Question: I'm writing a simple code to print iteratively a binary tree in post-order but I stumbled upon this weird debugging step:

The image wasn't photoshopped or modified in any way, the "locals" window shows that both pointers have different values but when comparing them against themselves and against NULL the equality returns true and "Wat??" gets printed out, how come??
Am I missing something?
If I rewrite it as
'''
if(pointer1 == NULL && pointer2 == NULL)
cout << "This won't be printed";
'''
it works properly
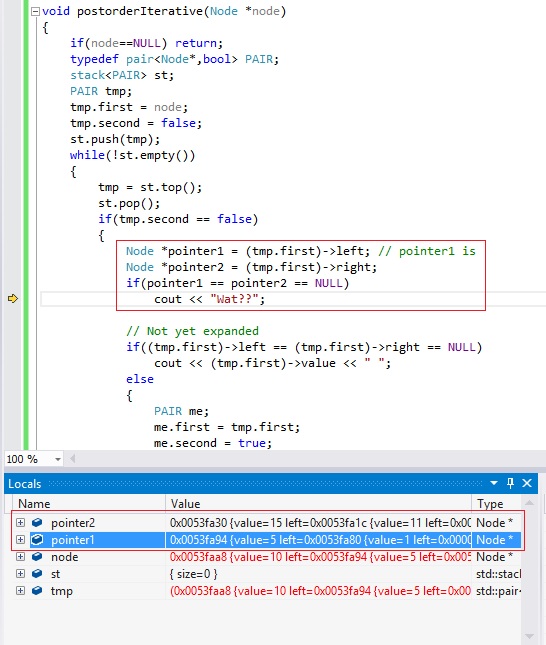
Answer: The equality comparison operator ('operator ==') is a operator that associates to the left. Therefore, your condition:
'pointer1 == pointer2 == NULL'
becomes:
'(pointer1 == pointer2) == NULL', which becomes either:
'true == NULL' if '(pointer1 == pointer2)'; or
'false == NULL' if '(pointer1 != pointer2)'.
Since 'NULL' converts to boolean 'false', this condition evaluates to 'true' if and only if 'pointer1 != pointer2'.
As you can see, this is very different from:
'''
(pointer1 == NULL && pointer2 == NULL)
'''
which evaluates to 'true' if and only if neither 'pointer1' nor 'pointer2' are 'NULL'.